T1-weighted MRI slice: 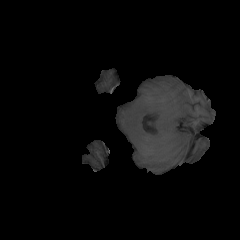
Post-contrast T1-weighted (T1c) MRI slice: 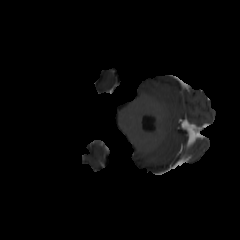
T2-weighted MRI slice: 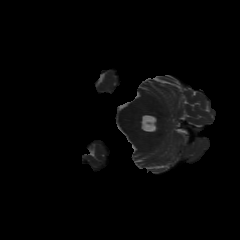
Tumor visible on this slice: no